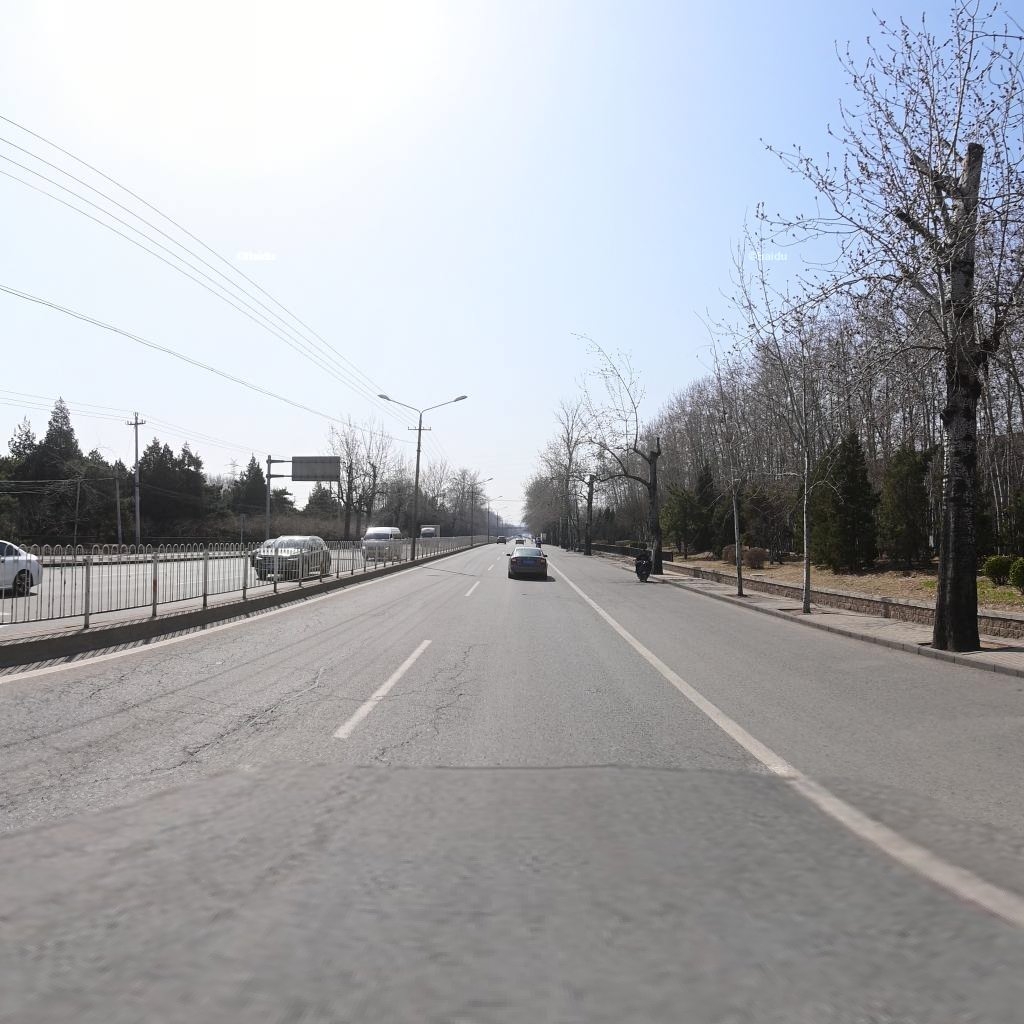
Region: Chaoyang
Road damage annotations: alligator crack, transverse crack